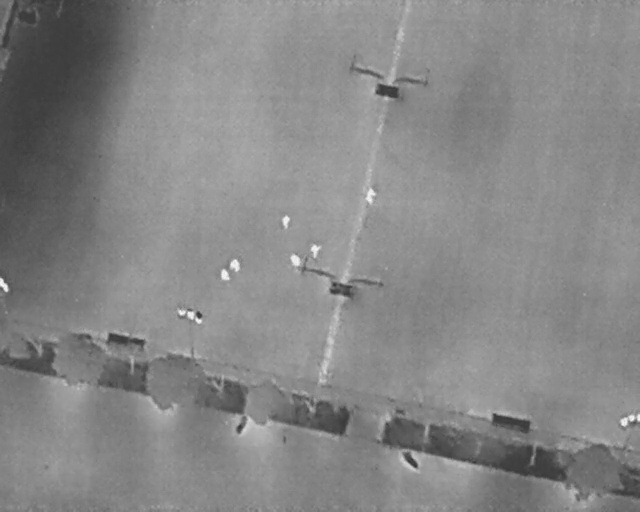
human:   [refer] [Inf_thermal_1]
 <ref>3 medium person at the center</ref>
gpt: <box>[[48, 47, 50, 49, 2], [44, 50, 47, 51, 2], [56, 37, 59, 39, 2]]</box>

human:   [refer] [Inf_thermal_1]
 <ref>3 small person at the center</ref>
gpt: <box>[[34, 52, 36, 54, 2], [35, 50, 37, 52, 2], [43, 42, 45, 44, 2]]</box>